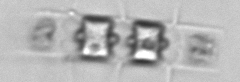
Label: Chaetoceros_didymus